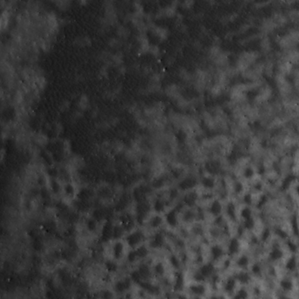
Label: non_frost